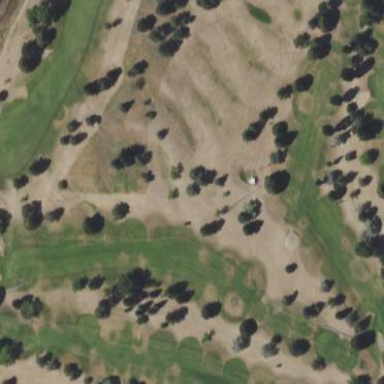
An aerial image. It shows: Golf course.